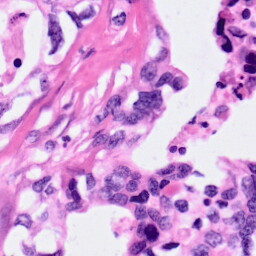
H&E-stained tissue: Pancreatic